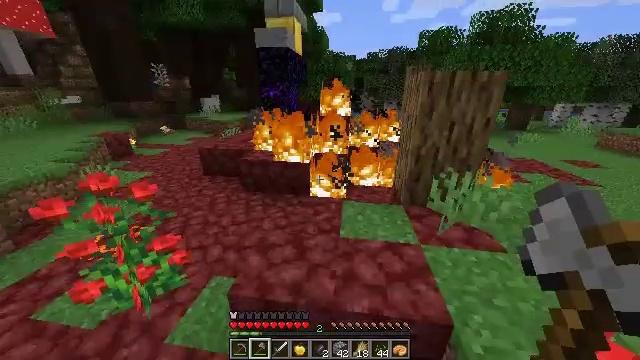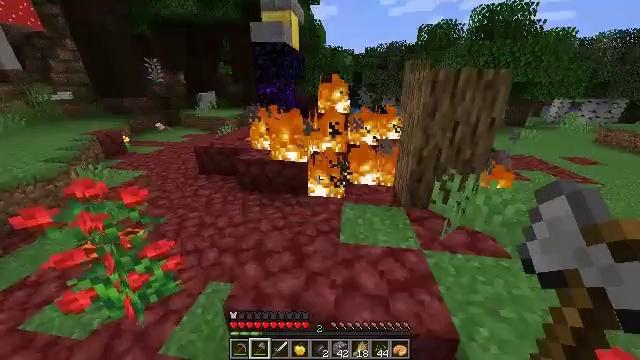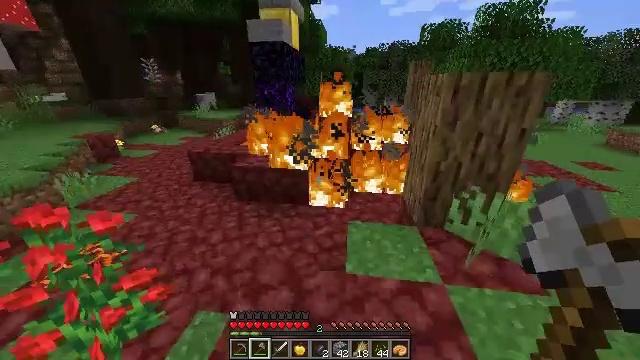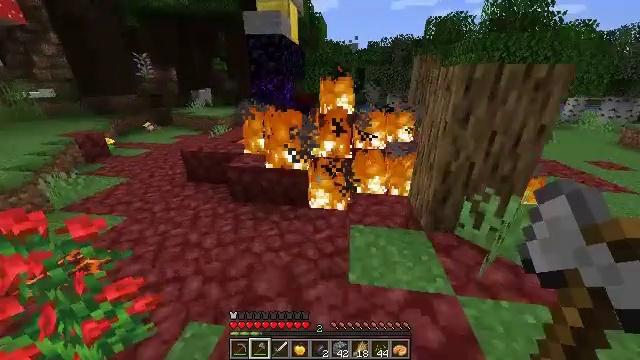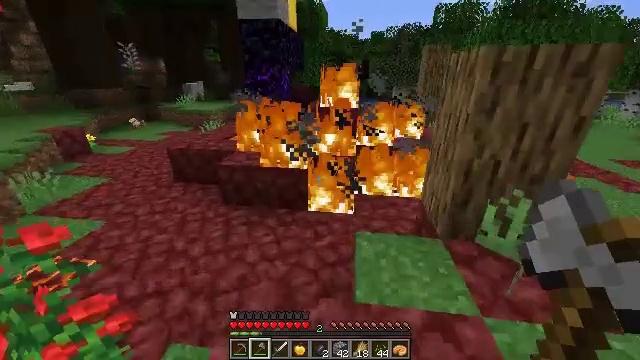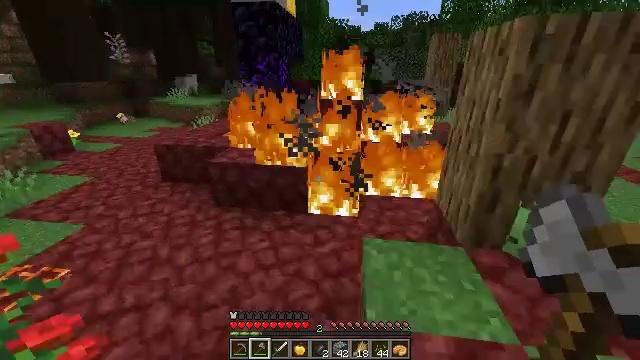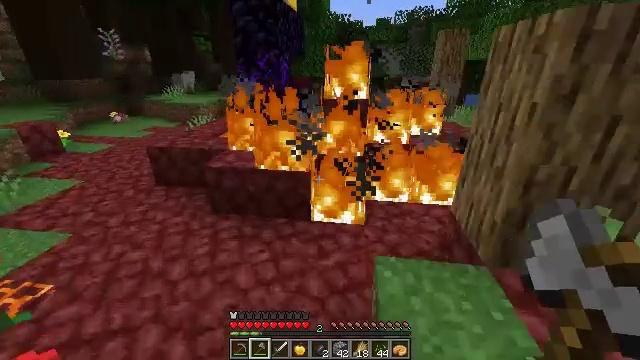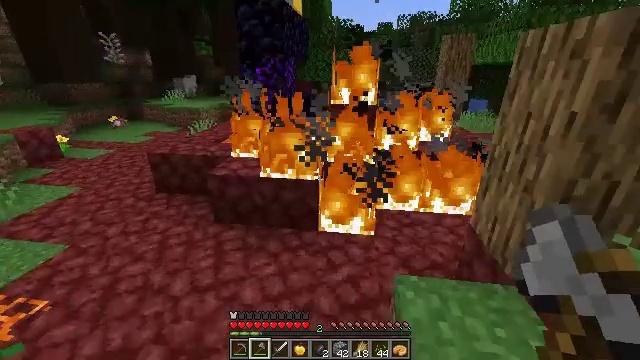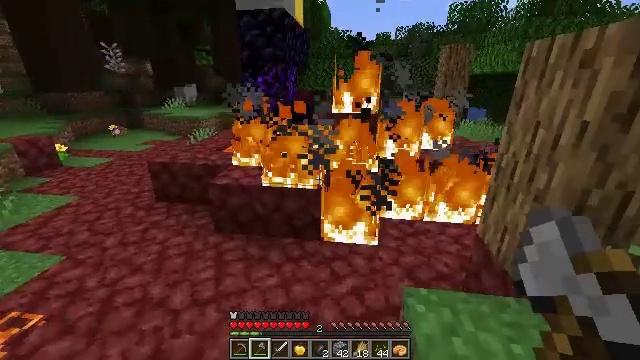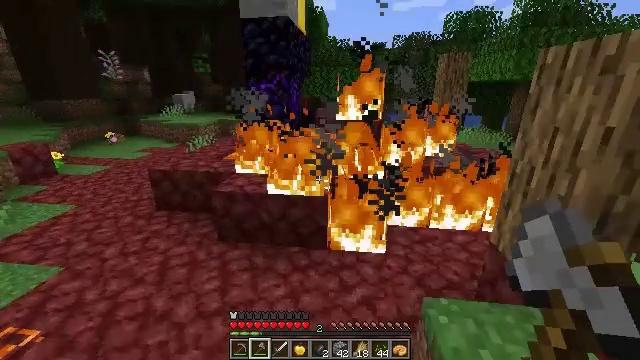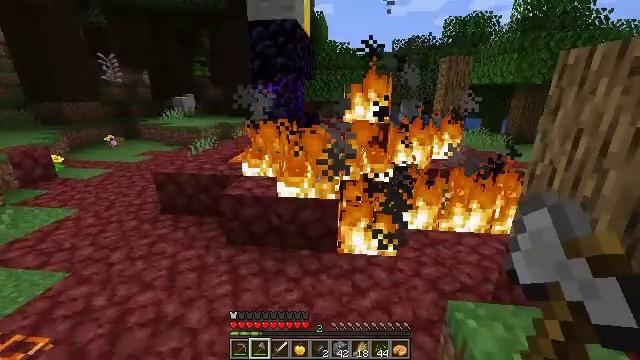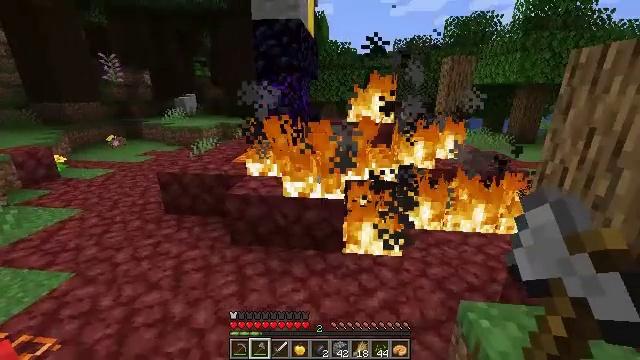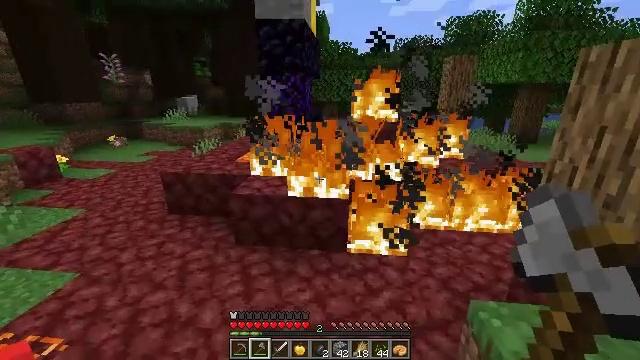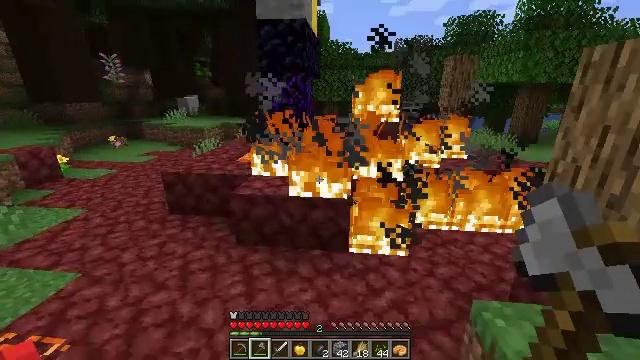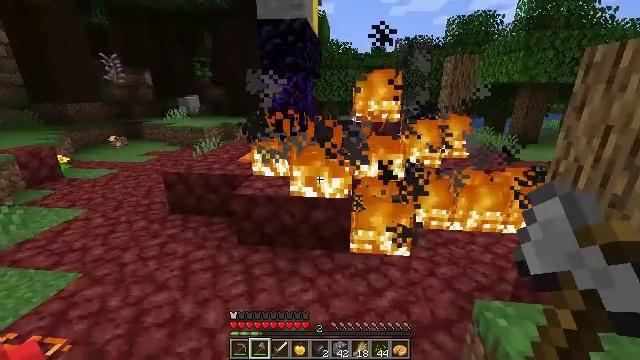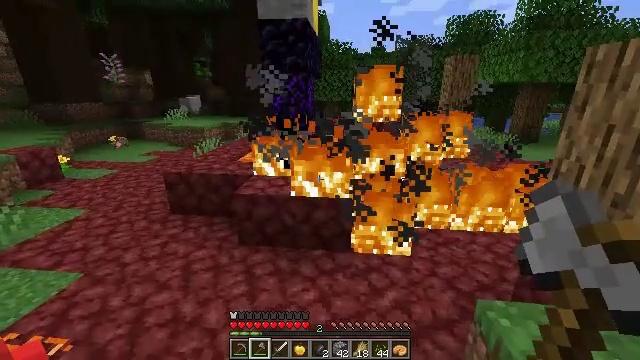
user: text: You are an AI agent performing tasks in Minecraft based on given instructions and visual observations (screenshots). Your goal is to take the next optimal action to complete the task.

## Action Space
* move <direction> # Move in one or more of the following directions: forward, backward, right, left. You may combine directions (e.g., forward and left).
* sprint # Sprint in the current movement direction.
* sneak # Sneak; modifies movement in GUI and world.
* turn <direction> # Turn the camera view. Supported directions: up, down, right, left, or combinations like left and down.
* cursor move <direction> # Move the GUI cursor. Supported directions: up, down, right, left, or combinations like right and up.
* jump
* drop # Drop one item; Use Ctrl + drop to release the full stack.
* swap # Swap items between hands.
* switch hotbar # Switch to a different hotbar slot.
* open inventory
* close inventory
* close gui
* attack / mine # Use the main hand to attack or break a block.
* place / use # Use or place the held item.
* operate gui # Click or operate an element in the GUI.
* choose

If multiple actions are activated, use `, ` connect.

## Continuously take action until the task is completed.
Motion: motion action
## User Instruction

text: Break the fire block.
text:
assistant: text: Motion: move forward, turn down
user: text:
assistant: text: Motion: no_op
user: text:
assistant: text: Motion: no_op
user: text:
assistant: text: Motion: no_op
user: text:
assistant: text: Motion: no_op
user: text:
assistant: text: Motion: move left
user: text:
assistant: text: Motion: move left, turn up
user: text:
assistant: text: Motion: move left, turn up
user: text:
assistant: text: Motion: move left, turn up
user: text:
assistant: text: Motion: no_op
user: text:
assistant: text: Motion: no_op
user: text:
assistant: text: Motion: no_op
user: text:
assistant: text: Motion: no_op
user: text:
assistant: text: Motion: no_op
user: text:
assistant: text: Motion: no_op
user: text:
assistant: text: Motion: move left
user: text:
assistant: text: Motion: move left
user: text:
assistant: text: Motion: move left
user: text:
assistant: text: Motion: move left
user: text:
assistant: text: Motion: move left
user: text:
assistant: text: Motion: move left
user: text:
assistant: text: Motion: move left
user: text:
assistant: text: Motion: move forward and move left
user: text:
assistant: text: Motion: move forward and move left
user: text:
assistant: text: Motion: move forward and move left
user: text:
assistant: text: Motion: move forward and move left
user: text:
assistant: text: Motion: move forward and move left
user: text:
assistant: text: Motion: move forward and move left
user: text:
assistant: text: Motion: move forward and move left
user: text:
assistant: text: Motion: move forward and move left